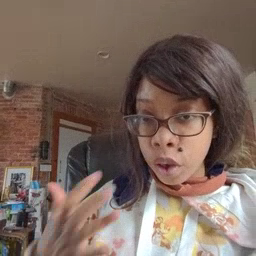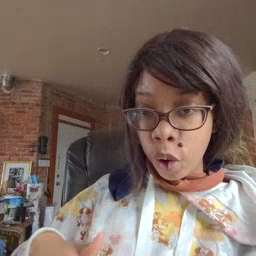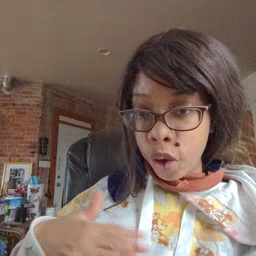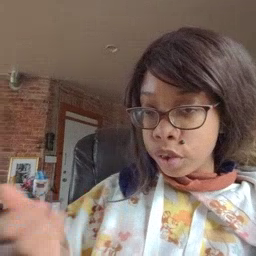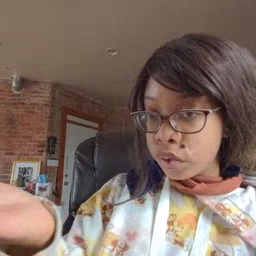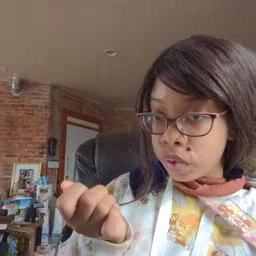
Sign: drawer